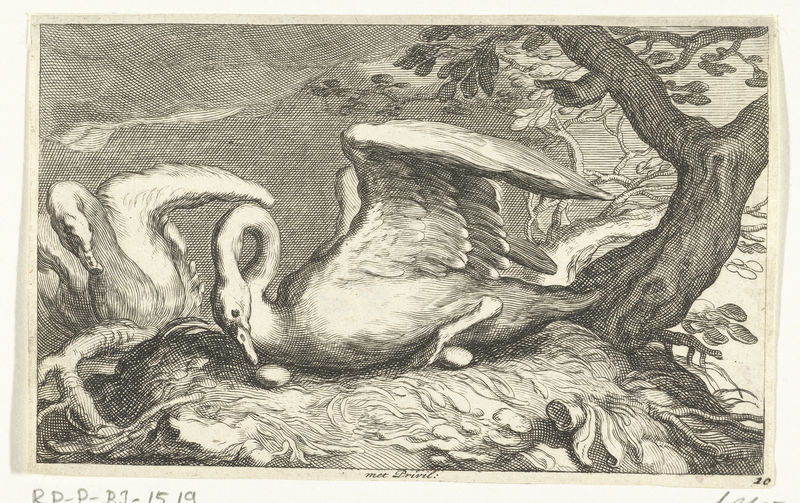
Titel: Twee zwanen
Künstler: Frederick Bloemaert
Standort: Amsterdam
Institution: Rijksmuseum
Schlagwörter: baum, flügel, vogel, tier, schwan, druckgraphik, radierung, nest, kupferstich, leda, flaum, brüten, ei, 2 vögel